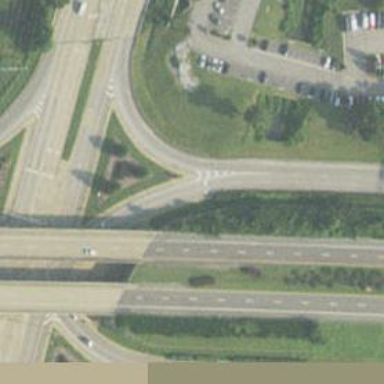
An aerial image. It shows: Asphalt road with primary link designation.